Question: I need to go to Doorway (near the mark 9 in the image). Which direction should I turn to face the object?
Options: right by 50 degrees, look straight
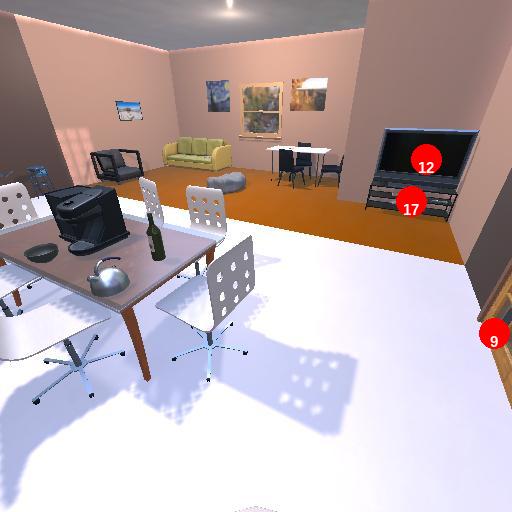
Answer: right by 50 degrees